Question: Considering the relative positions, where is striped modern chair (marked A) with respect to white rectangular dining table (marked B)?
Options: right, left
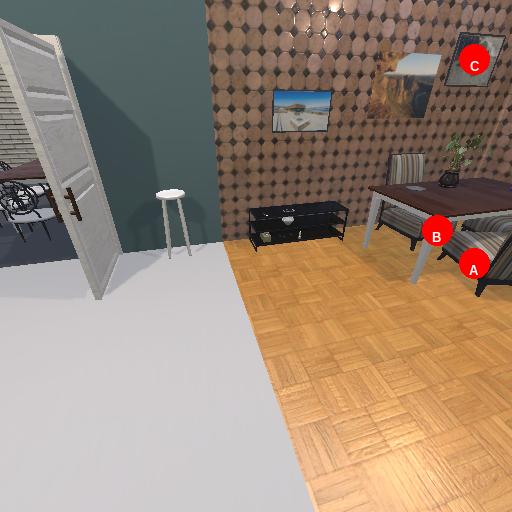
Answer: right